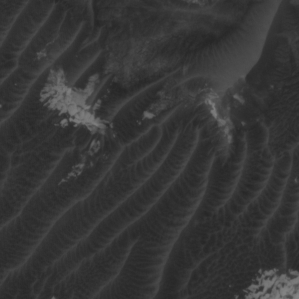
Label: non_frost